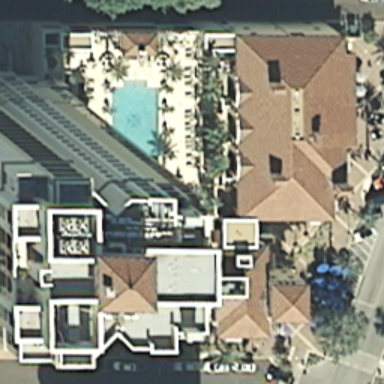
There are some buildings with a swimming pool .